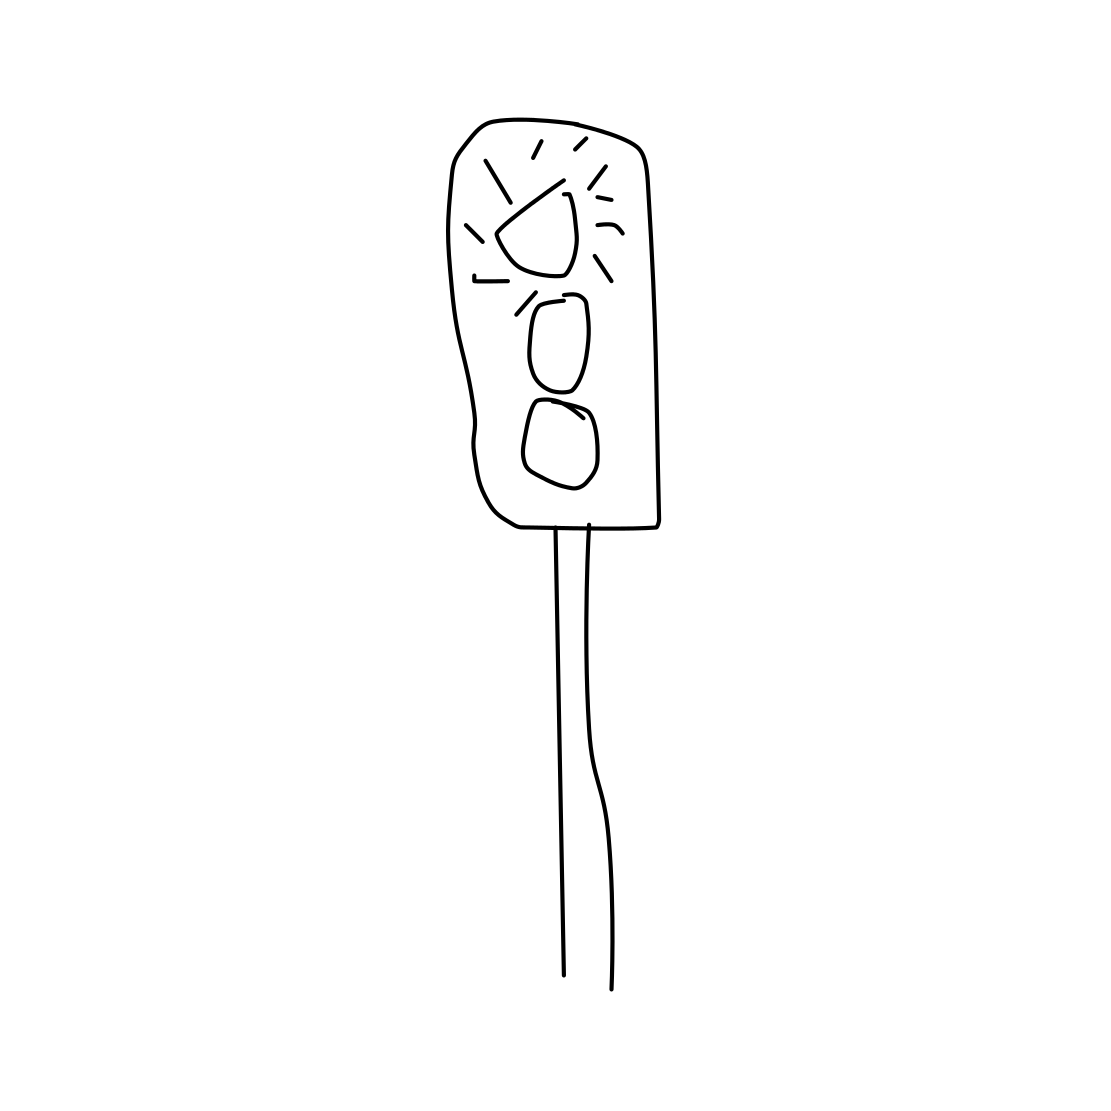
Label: traffic light